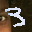
Label: 3